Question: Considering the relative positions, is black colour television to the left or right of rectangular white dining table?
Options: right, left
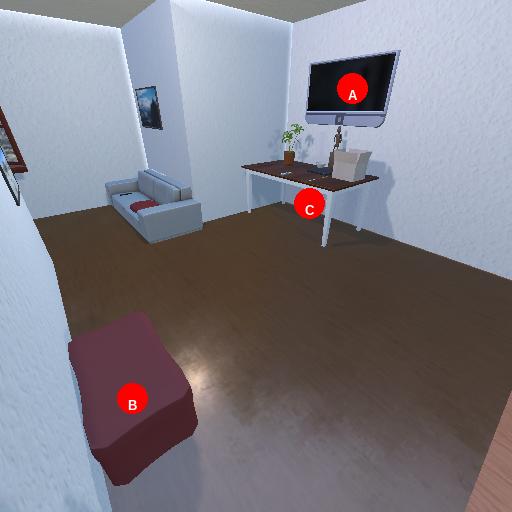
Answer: right